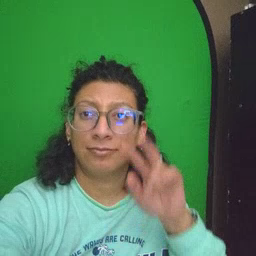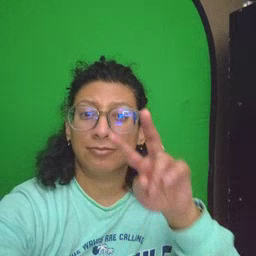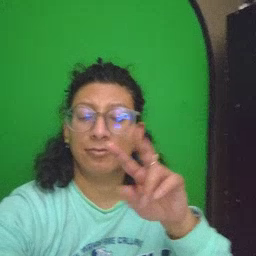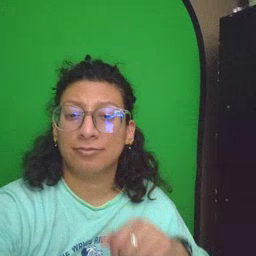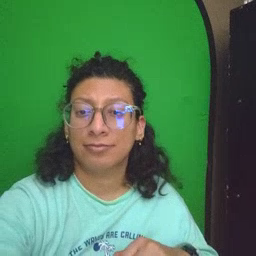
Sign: look